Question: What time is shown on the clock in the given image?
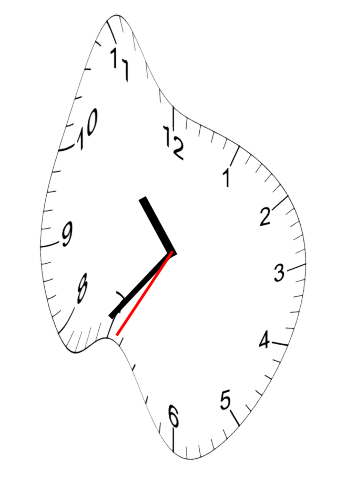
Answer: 10:36:35